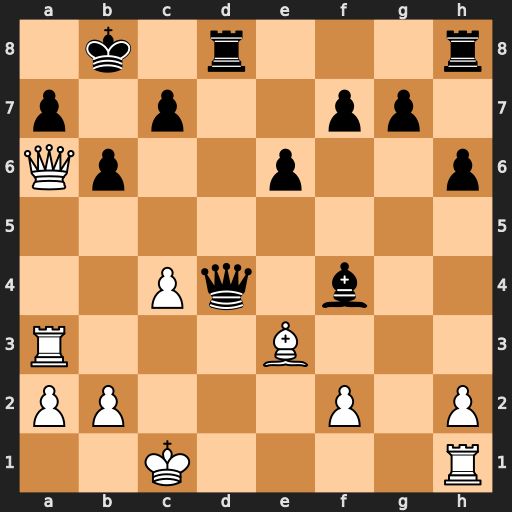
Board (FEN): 1k1r3r/p1p2pp1/Qp2p2p/8/2Pq1b2/R3B3/PP3P1P/2K4R
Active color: w
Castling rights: -
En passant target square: -
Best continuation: Qxa7+ Kc8 Qa6+ Kd7 Rd1